Field crop: maize
Growth stage: 2
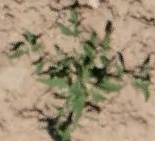
Species: atriplex